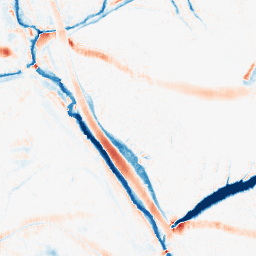
Category: morphological
Decomposition family: morphological_ellipse
Decomposition parameters: operation: average
width: 20
height: 10
Upsampling method: quartic
Upsampling parameters: scale: 8
Upsampling scale: 8